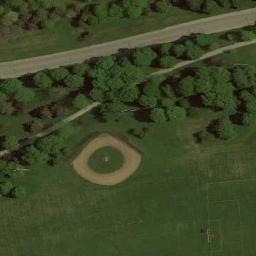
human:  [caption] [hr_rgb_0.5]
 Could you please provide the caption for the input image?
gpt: There is a baseball diamond in the grass along the roads with several trees .

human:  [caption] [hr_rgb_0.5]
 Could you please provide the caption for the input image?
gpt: A baseball diamond on the lawn with some trees .

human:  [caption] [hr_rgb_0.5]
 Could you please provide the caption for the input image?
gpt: There is a white house on the edge of the baseball field .

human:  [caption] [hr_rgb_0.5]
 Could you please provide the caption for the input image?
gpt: A baseball diamond is in the middle of grass next to some trees .

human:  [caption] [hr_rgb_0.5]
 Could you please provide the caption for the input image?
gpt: Many trees are beside the  baseball diamond .